Question: I have this variable called 'vp_height' that I want to put as data variable, as putting it as this, it prompt an error.
'''
var vp_height = viewportSize.getHeight();
//Sample Data
$(".carol").attr({
"data-" + vp_height : "width:50%;"
});
'''
Here's the error

it should look like this in the frontend. (visual presentation)
'''
<div class="staff-container carol" data-667="width:50%;"></div>
'''
Any solution to this stuff?
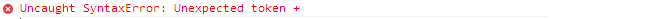
Answer: You can use:
'''
$(".carol").attr("data-" + vp_height, "width:50%;");
'''
<URL>